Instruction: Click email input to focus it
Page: traveler
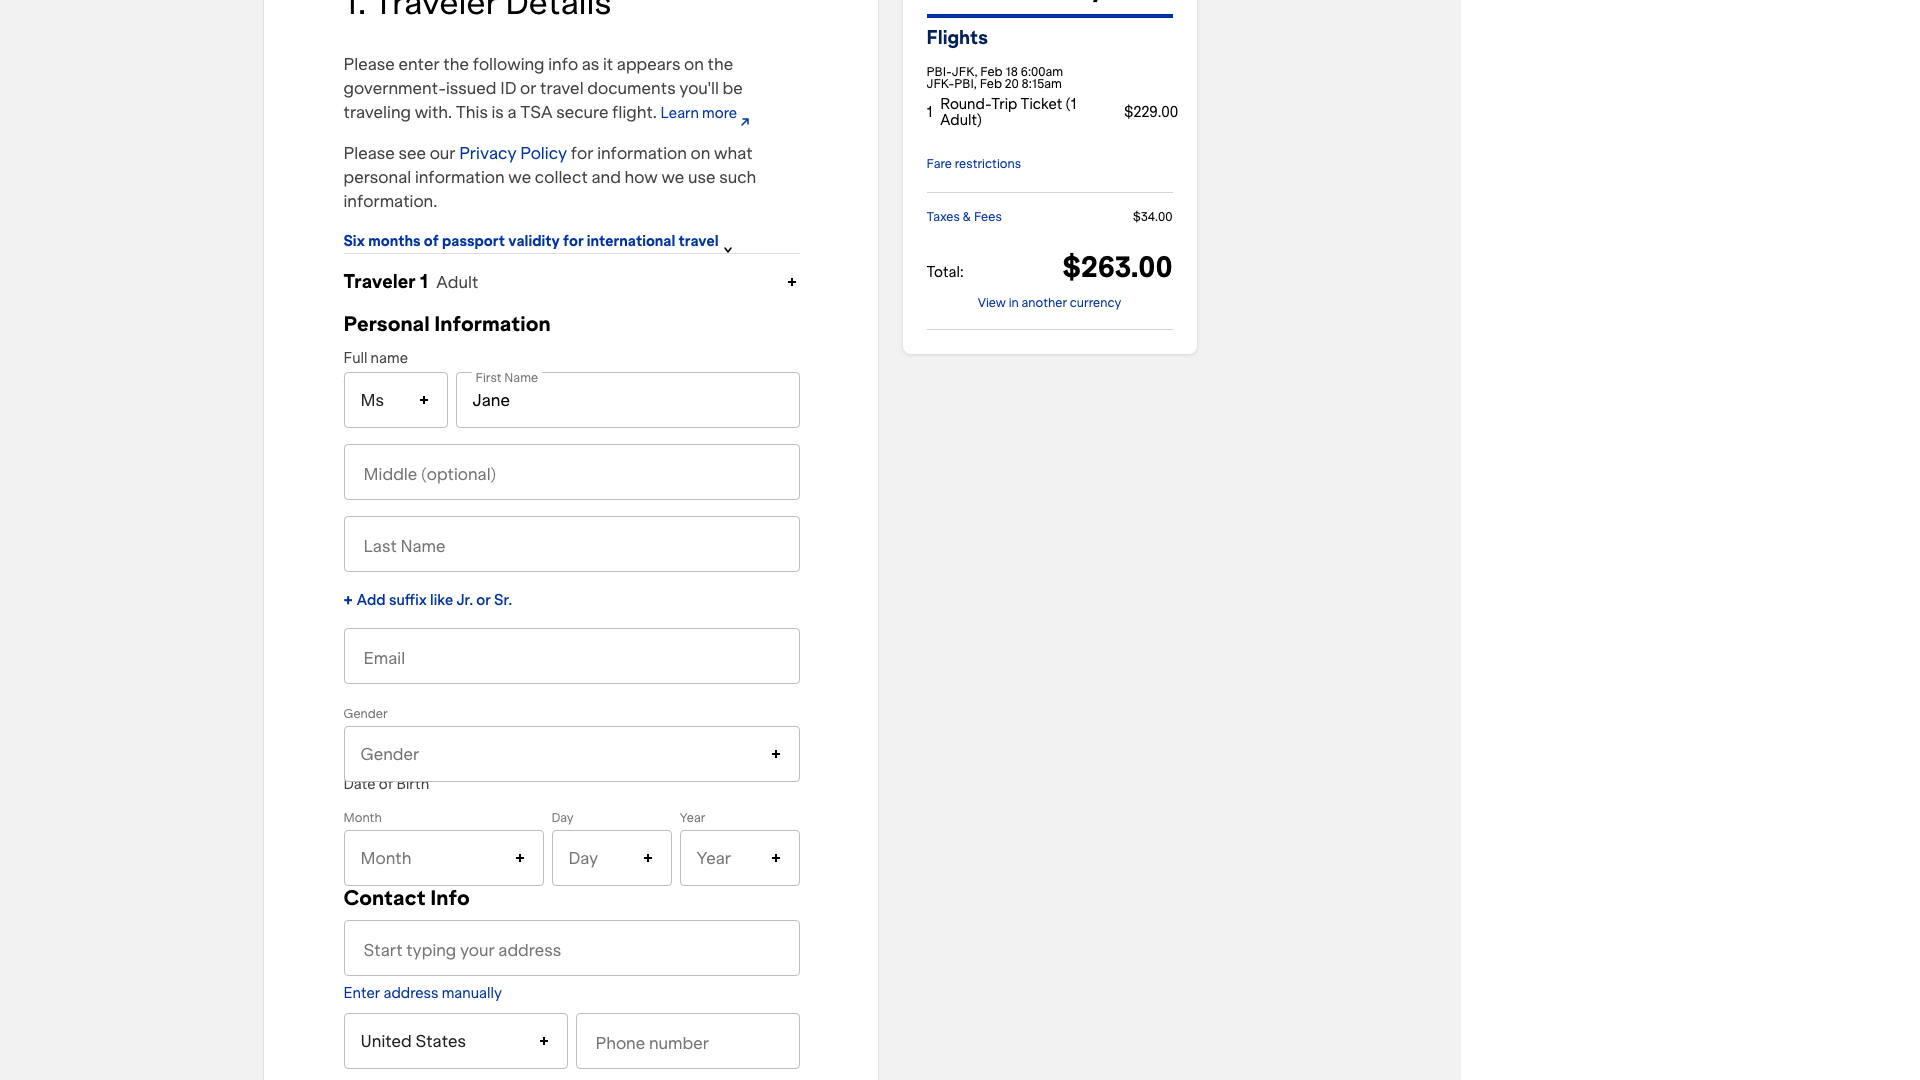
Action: click